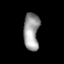
Tissue: lung
Cell type: Fibroblasts
Senescence score: 0.5902
Nuclear area (px): 572
Mean DAPI intensity: 155.054